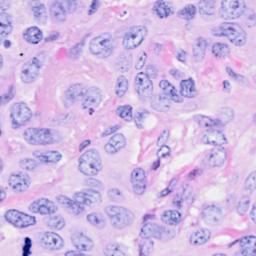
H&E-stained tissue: Breast